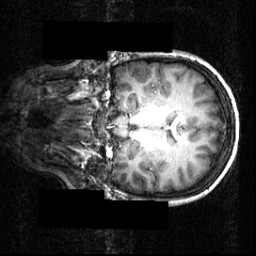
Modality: T1w
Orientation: coronal
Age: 25
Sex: female
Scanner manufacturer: siemens
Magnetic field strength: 3.951 T
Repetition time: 1.5 s
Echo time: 0.00335 s